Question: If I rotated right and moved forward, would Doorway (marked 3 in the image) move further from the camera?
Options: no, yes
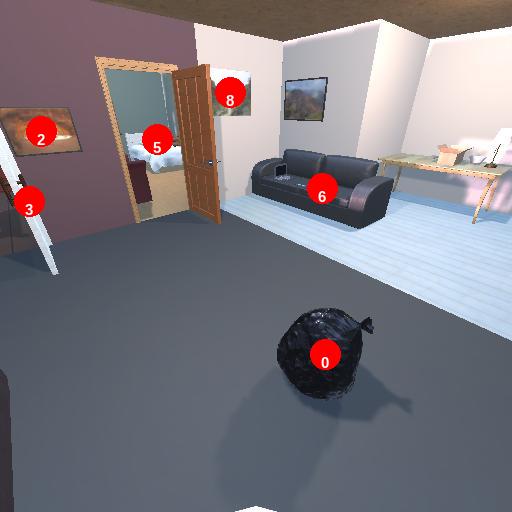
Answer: no